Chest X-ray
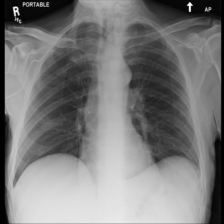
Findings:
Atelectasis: negative
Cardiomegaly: negative
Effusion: negative
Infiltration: negative
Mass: negative
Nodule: negative
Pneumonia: negative
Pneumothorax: negative
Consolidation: negative
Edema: negative
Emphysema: negative
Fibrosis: negative
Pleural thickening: negative
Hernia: negative